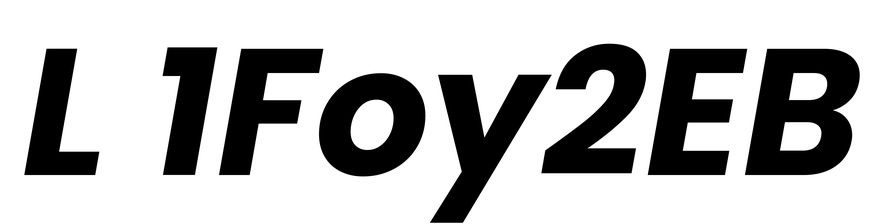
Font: Poppins-BoldItalic